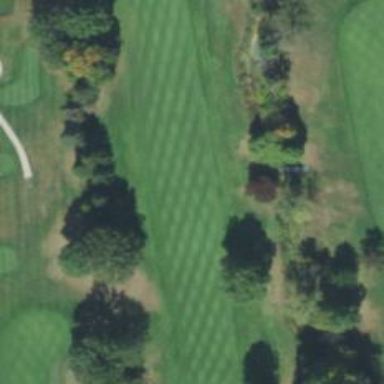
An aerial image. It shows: Grassy area designated as golf fairway.